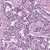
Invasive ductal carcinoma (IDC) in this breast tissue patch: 1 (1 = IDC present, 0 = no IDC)